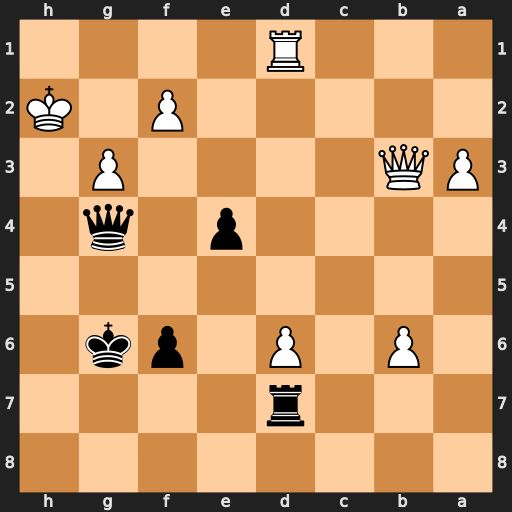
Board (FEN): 8/3r4/1P1P1pk1/8/4p1q1/PQ4P1/5P1K/3R4
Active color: b
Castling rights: -
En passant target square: -
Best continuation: Rh7+ Kg1 Rh8 d7 Qh3 Qg8+ Rxg8 d8=Q Rxd8